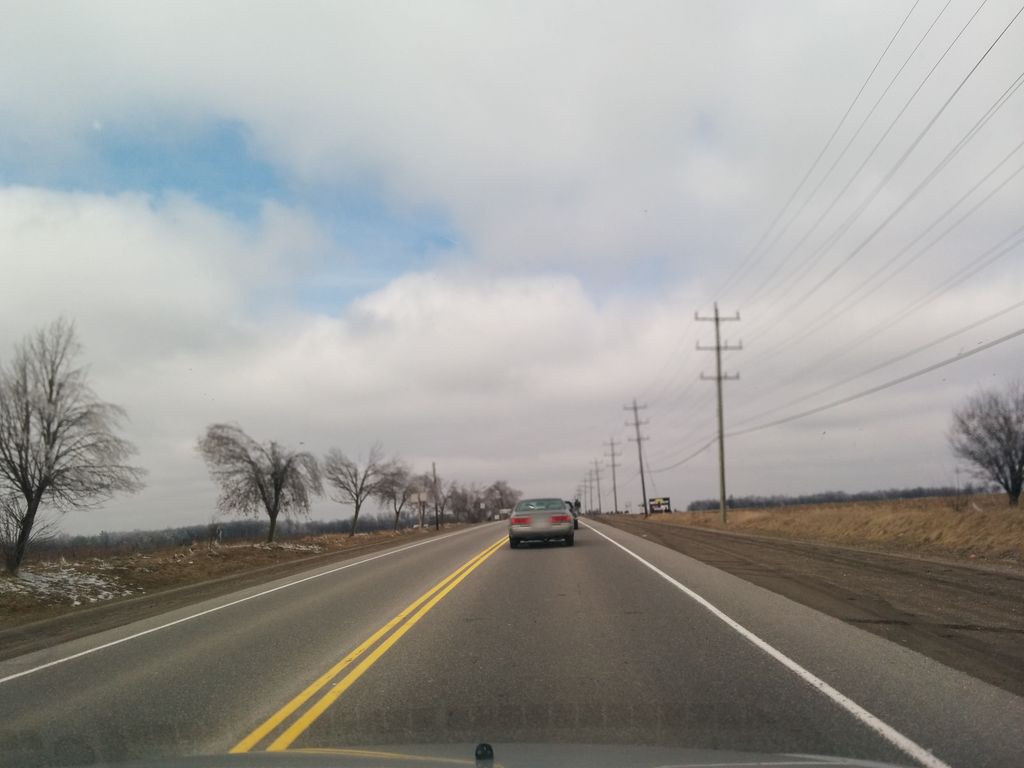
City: kitchener-waterloo